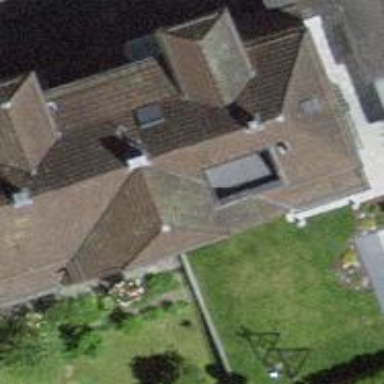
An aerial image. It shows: Terrace building.